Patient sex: F
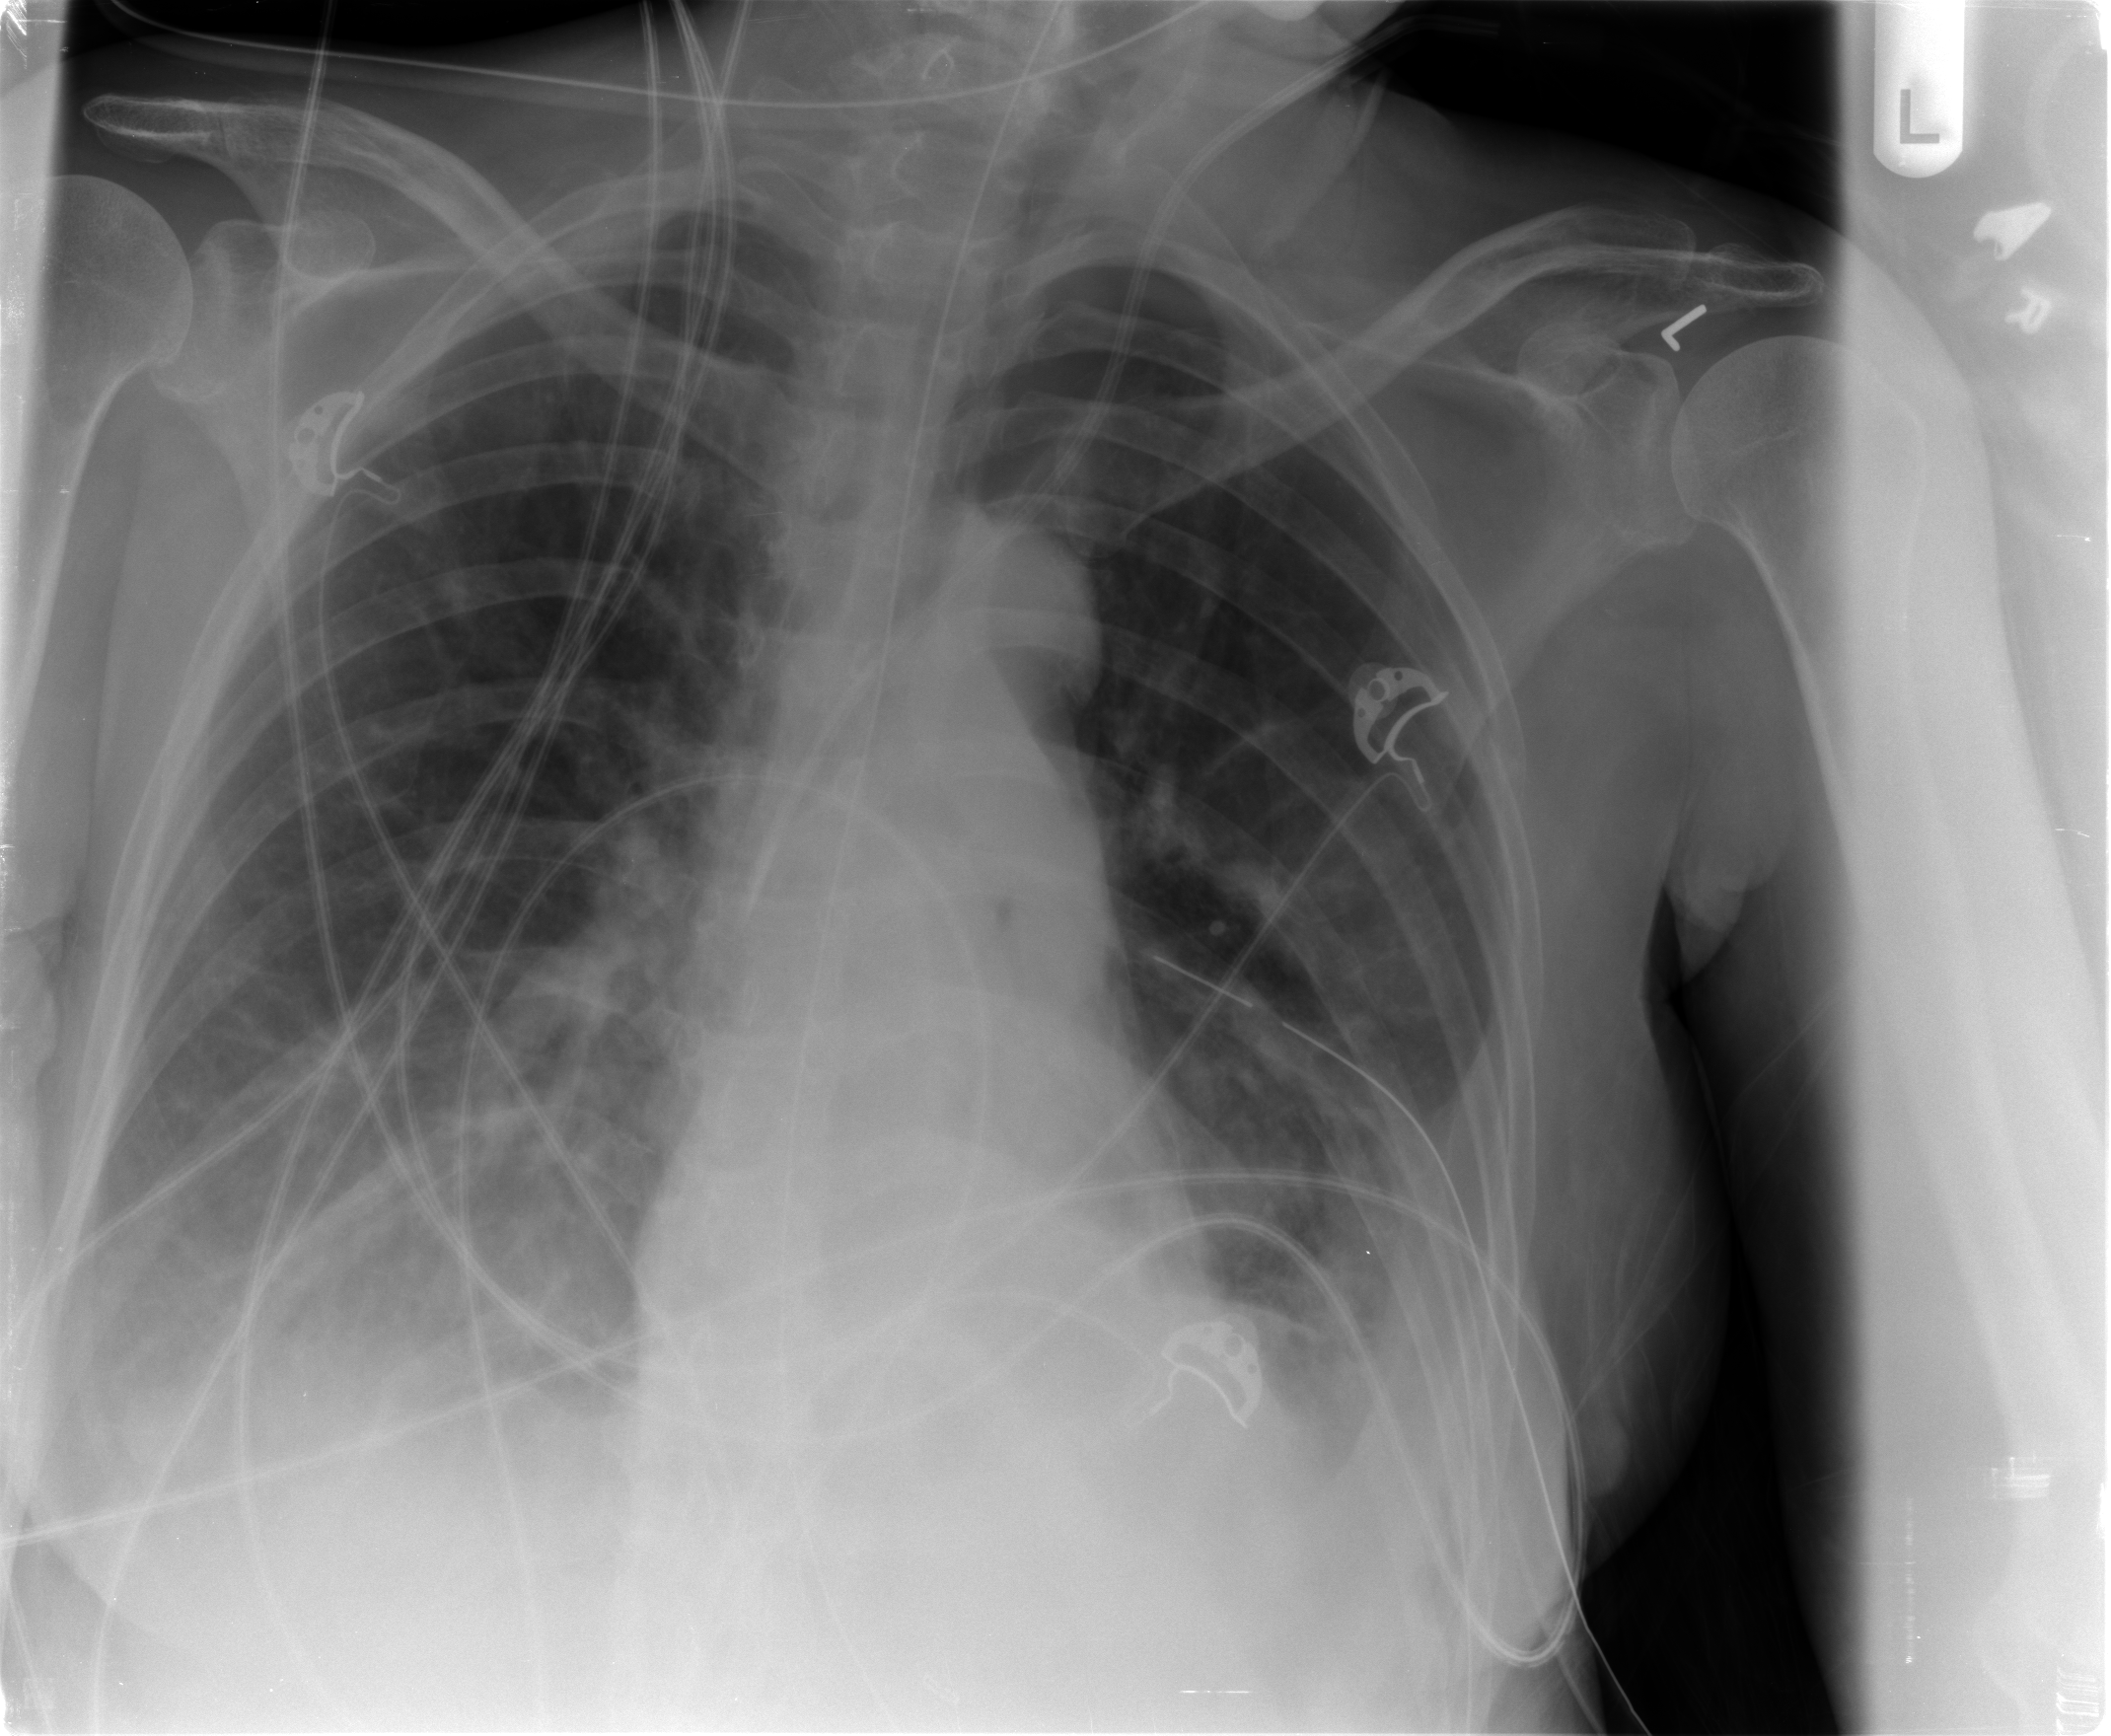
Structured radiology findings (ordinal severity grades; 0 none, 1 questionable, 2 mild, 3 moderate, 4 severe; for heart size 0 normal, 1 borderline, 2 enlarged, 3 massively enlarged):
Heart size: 0
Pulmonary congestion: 0
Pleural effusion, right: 2
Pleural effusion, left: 2
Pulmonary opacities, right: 0
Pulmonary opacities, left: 0
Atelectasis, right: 2
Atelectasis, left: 2